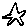
Label: star